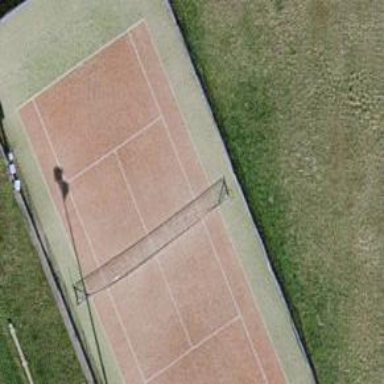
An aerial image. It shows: Tennis court on pitch designated for leisure land.